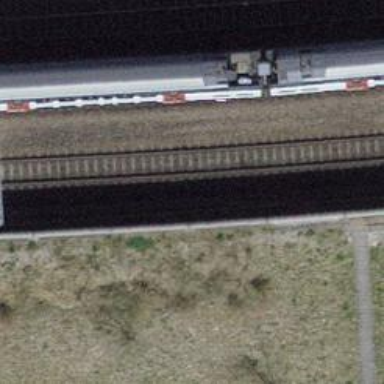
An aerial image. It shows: Railway with electrified contact lines running along embankment.